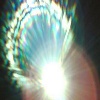
Label: sunburn